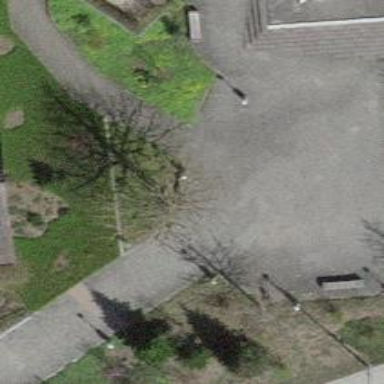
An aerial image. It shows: Bench for seating.